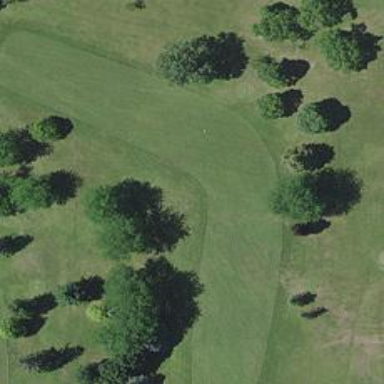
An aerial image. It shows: Golf hole.